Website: apple
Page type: address-validator
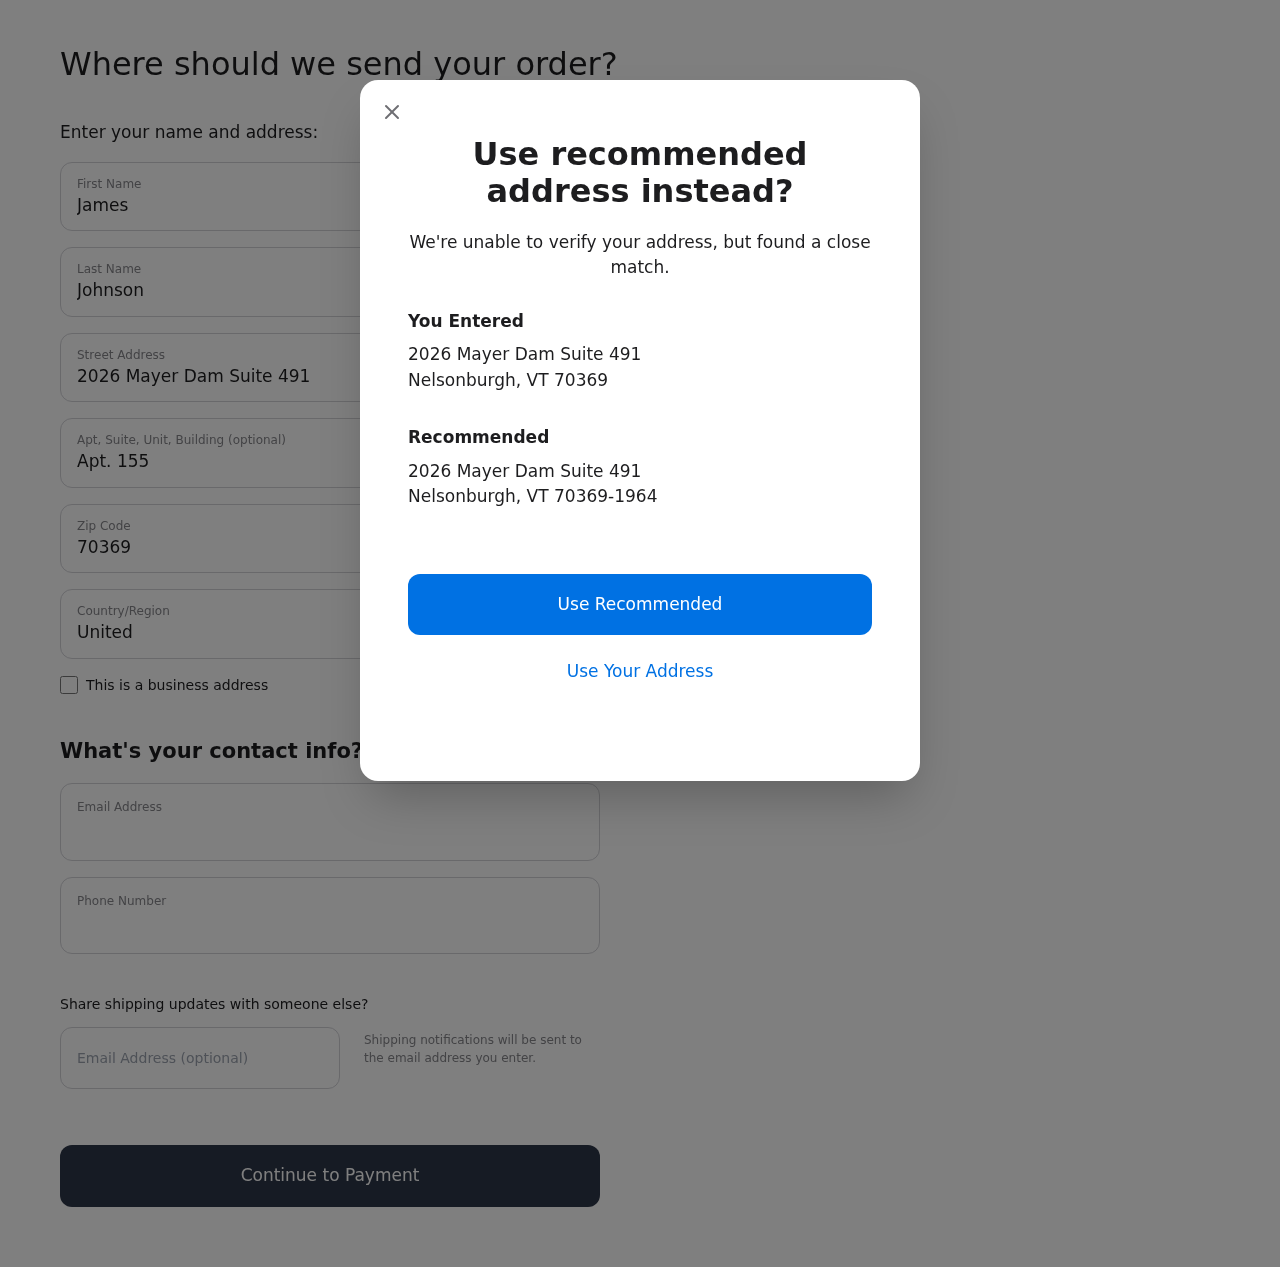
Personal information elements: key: PII_CITY
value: Nelsonburgh
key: PII_COUNTRY
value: United States
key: PII_EMAIL
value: james.johnson@gmail.com
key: PII_FIRSTNAME
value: James
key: PII_GIFT_EMAIL
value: stacey.nichols@yahoo.com
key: PII_LASTNAME
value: Johnson
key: PII_PHONE
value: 5002689470
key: PII_POSTCODE
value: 70369
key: PII_POSTCODE_FULL
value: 70369-1964
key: PII_STATE_ABBR
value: VT
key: PII_STREET
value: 2026 Mayer Dam Suite 491
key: PII_STREET2
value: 2026 Mayer Dam Suite 491
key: PII_STREET2
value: Apt. 155
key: PII_CITY2
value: Nelsonburgh
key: PII_STATE_ABBR2
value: VT